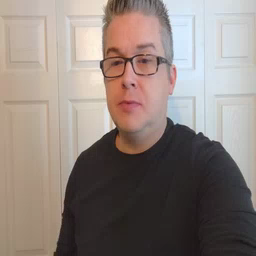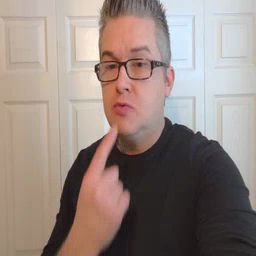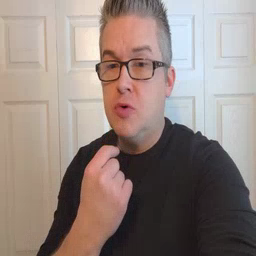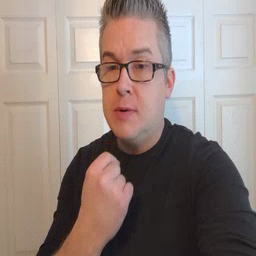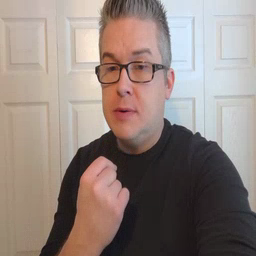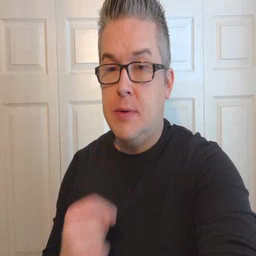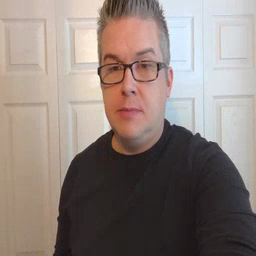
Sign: red